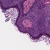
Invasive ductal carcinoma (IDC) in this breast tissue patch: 0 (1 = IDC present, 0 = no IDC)